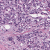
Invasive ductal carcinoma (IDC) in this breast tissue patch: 1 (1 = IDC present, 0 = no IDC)